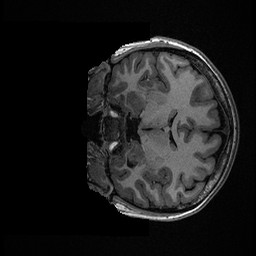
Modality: T1w
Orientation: coronal
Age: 22
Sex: female
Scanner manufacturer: ge
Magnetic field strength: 3 T
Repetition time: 0.006952 s
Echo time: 0.00292 s